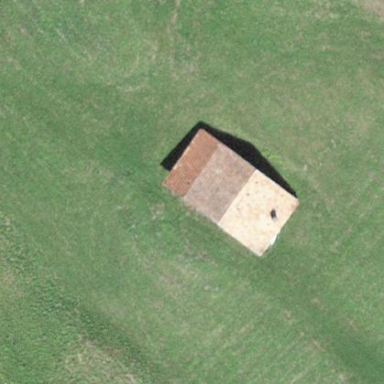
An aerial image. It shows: Barn.